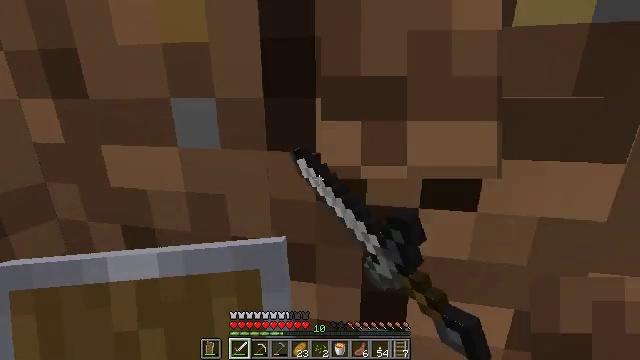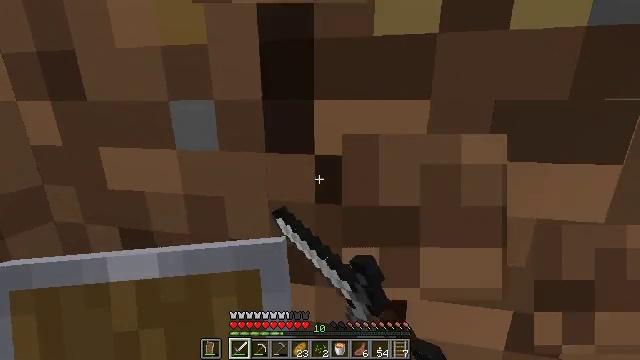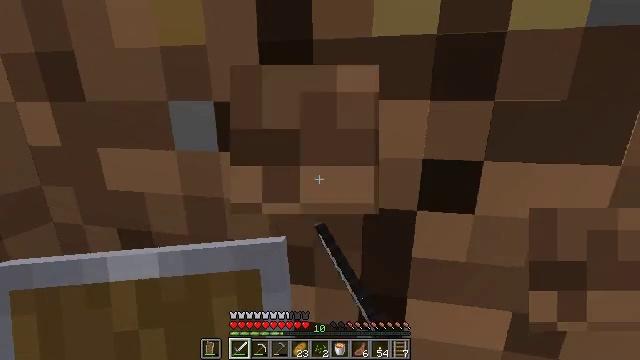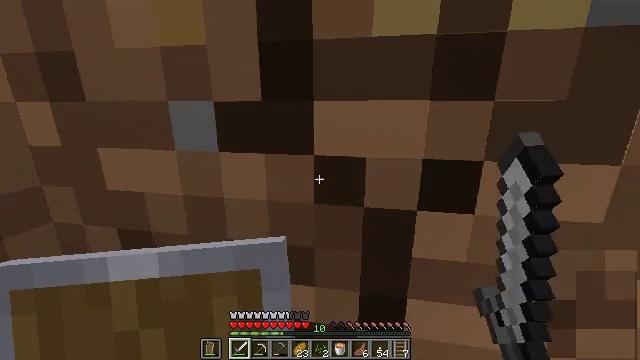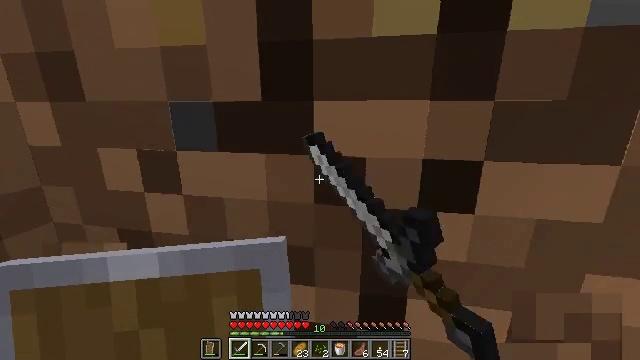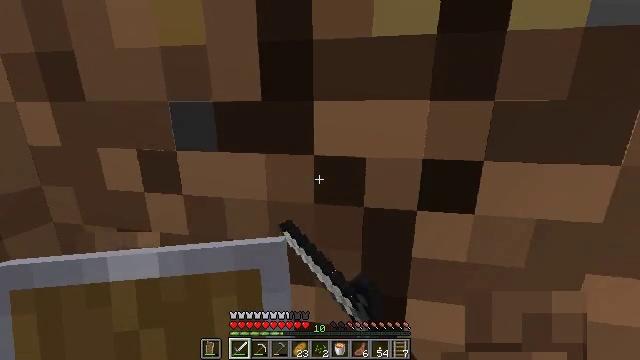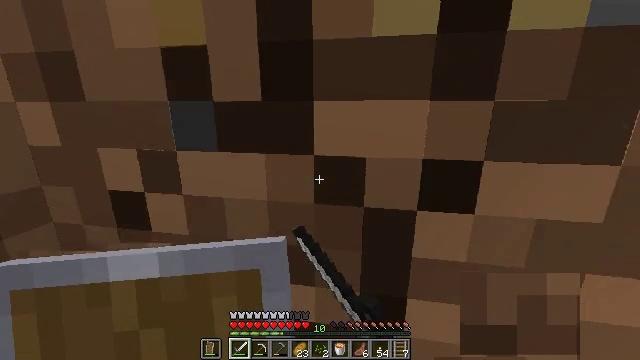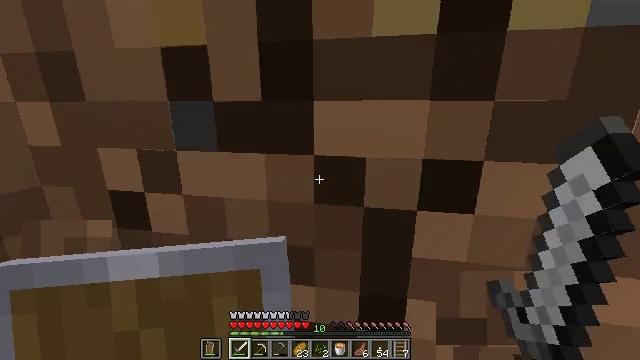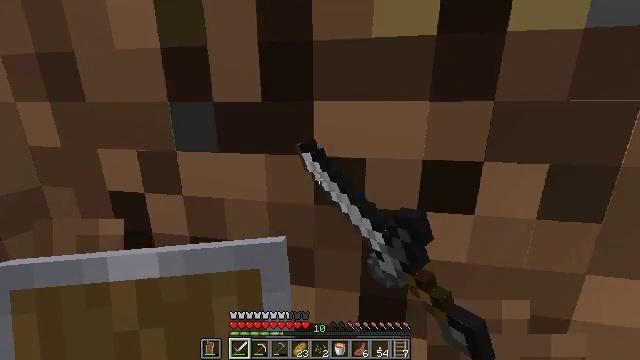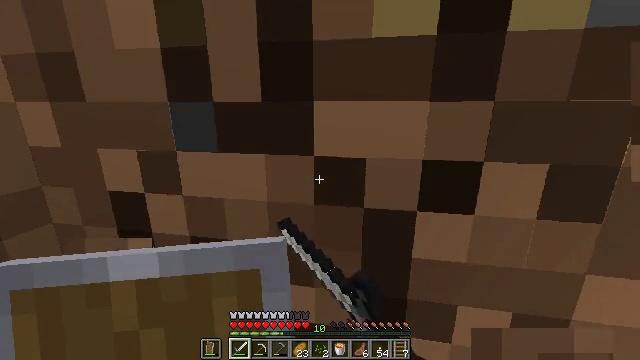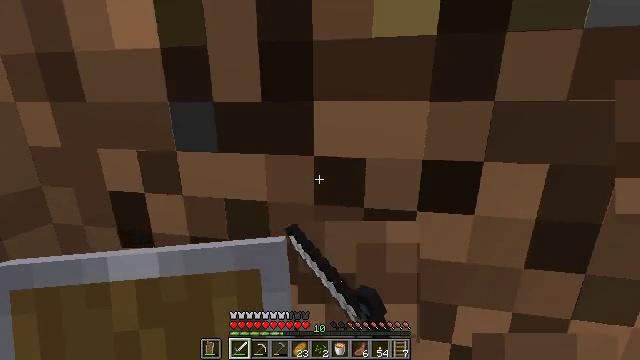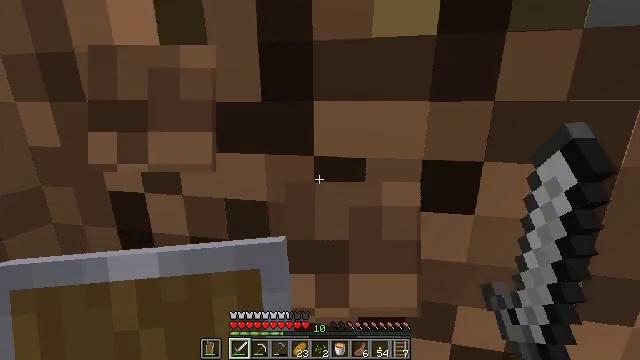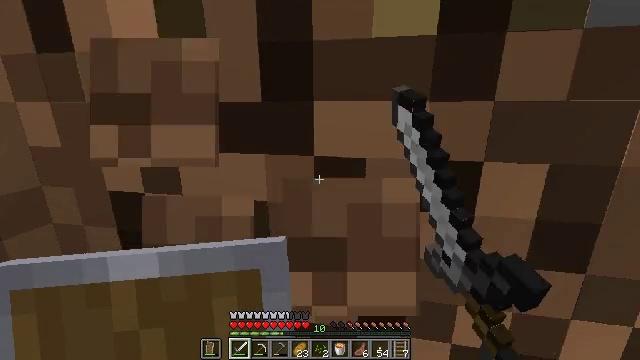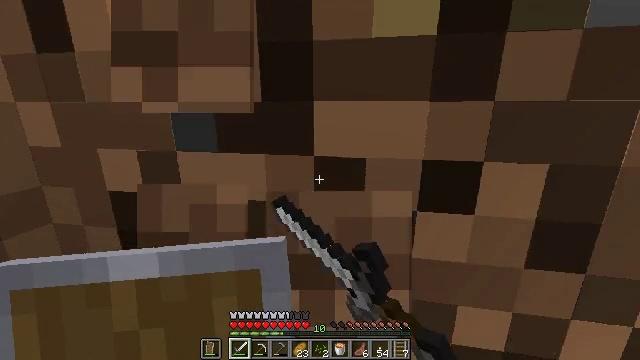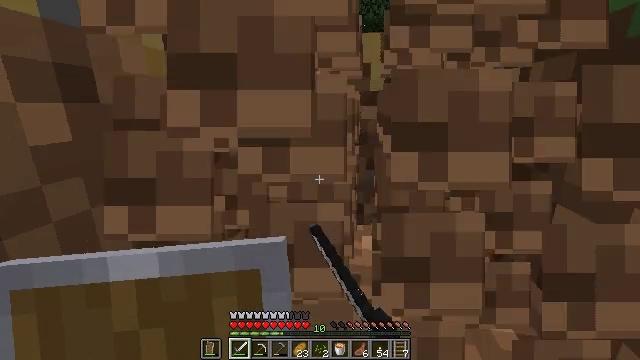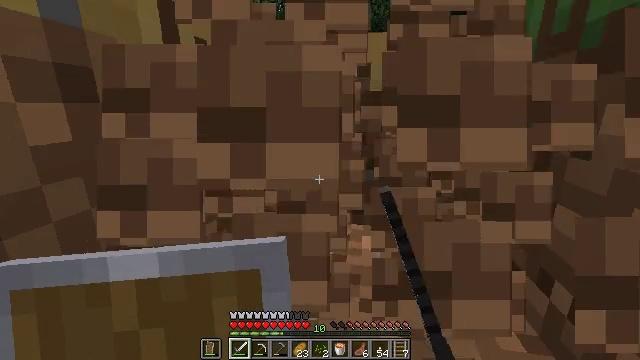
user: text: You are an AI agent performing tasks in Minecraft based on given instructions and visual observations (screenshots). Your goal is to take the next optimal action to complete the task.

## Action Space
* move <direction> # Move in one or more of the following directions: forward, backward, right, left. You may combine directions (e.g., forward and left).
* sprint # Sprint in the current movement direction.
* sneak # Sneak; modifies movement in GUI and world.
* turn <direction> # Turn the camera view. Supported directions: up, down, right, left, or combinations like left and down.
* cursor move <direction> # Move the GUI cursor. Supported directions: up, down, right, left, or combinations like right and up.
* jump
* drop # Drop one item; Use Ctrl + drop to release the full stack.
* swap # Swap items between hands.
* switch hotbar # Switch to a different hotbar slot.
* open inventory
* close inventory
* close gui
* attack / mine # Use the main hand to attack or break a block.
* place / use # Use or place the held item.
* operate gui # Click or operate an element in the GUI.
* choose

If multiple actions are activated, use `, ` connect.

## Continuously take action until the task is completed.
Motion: motion action
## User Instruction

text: Break the grass path to collect materials.
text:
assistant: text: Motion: attack / mine
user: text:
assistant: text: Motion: attack / mine
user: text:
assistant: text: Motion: attack / mine
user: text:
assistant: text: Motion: attack / mine
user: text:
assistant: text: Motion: attack / mine
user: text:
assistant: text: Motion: attack / mine
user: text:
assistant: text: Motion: attack / mine
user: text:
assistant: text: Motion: attack / mine
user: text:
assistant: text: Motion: attack / mine
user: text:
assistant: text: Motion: attack / mine
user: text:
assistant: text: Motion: attack / mine
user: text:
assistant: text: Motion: attack / mine
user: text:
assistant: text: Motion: attack / mine
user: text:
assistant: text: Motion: attack / mine
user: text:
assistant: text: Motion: attack / mine
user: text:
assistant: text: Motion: attack / mine
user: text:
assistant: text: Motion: attack / mine
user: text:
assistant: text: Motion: attack / mine
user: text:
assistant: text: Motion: attack / mine